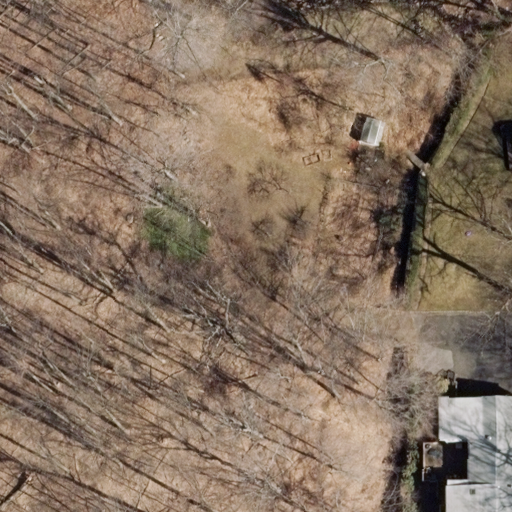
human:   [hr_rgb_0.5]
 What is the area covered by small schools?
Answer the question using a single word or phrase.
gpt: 0m2

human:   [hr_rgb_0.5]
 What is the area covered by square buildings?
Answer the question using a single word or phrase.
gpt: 0m2

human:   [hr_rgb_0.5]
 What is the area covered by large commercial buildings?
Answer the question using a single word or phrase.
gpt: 0m2

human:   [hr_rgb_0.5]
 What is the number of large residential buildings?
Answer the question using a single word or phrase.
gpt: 0

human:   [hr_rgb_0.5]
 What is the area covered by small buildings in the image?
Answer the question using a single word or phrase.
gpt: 0m2

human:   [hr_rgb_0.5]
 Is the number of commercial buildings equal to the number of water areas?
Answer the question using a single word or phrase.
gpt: yes

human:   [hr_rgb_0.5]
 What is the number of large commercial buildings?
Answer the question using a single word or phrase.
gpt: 0

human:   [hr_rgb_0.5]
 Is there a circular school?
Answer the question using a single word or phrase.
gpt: no

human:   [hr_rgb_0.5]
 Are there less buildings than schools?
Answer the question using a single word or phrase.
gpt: no

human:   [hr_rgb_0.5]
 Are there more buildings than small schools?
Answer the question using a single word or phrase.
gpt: yes

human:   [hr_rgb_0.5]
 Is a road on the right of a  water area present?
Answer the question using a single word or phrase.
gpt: no

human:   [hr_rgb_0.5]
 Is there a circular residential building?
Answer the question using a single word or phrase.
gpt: no

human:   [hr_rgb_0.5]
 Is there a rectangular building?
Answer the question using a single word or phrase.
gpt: no

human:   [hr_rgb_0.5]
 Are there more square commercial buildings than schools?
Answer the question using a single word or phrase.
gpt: no

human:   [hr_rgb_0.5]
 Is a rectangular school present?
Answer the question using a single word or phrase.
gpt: no

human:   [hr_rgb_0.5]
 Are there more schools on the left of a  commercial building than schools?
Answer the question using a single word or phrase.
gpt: no

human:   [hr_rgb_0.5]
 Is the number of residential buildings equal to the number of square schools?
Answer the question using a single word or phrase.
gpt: no

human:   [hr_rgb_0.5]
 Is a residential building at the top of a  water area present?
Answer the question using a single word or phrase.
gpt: no

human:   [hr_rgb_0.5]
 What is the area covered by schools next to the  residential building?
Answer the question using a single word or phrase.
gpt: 4507m2

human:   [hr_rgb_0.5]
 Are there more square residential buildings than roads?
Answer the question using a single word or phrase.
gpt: no

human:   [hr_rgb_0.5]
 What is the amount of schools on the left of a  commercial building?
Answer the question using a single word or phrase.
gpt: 0

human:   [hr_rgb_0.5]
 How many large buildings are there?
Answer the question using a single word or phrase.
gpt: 0

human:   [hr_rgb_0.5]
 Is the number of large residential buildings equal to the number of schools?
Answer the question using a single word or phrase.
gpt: no

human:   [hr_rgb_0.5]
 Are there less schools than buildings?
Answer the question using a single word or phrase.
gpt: no

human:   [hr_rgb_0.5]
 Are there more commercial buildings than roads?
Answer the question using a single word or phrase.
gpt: no

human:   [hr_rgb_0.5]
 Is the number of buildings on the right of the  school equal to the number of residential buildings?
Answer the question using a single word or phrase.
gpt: yes

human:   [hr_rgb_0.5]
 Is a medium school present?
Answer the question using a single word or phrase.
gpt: no

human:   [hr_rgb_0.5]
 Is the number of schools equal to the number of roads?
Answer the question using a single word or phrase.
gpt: no

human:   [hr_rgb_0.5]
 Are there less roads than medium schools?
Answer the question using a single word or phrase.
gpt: no

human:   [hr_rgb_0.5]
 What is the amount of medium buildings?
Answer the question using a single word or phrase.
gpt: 1

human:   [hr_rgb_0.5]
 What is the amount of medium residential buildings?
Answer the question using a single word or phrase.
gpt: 1

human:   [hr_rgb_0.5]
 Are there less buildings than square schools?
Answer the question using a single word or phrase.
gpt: no

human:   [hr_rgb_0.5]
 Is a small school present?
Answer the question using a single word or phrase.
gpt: no

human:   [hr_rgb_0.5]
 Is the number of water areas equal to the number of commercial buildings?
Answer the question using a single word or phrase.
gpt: yes

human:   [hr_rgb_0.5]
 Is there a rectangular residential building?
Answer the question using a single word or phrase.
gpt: no

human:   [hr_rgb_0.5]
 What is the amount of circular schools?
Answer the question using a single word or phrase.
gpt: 0